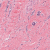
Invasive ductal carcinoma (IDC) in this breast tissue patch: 0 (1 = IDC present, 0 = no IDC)